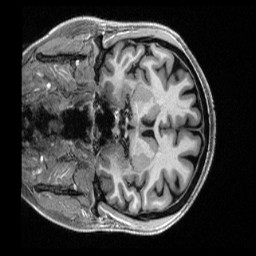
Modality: T1w
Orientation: coronal
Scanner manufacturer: siemens
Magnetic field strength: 3 T
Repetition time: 2.5 s
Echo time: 0.00231 s